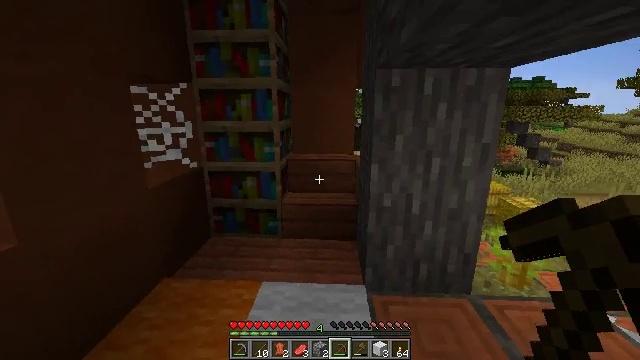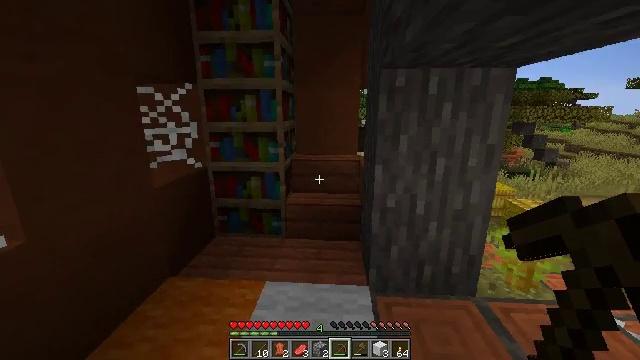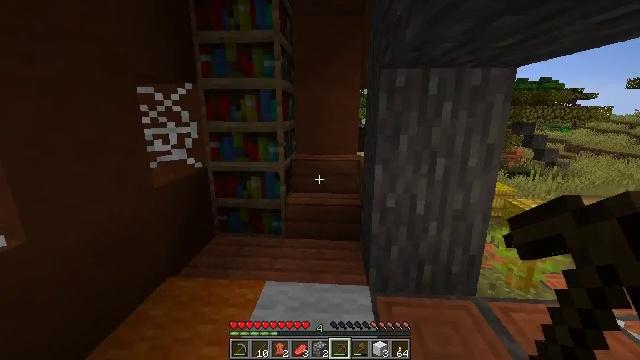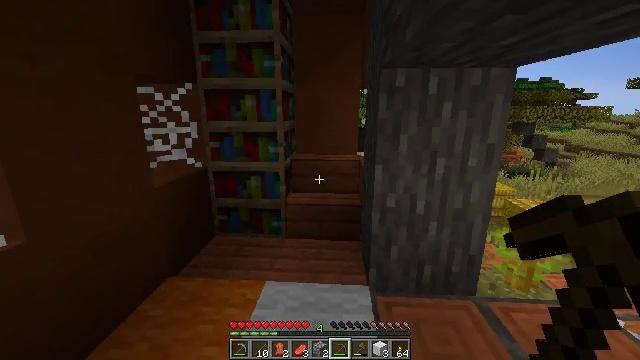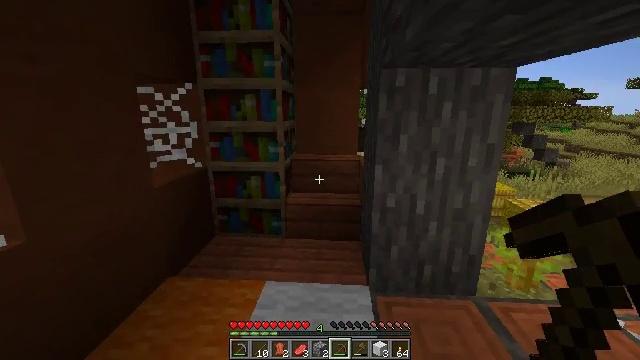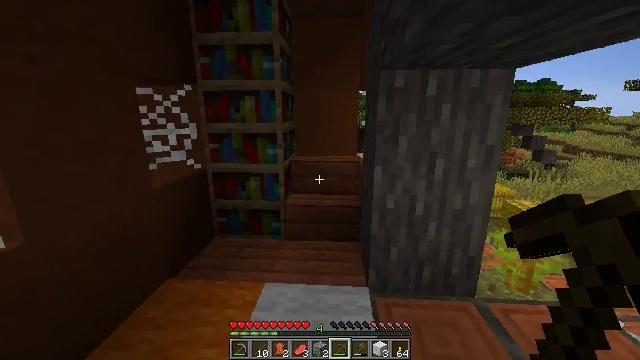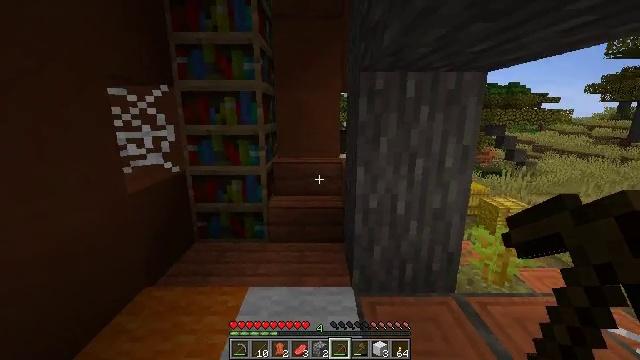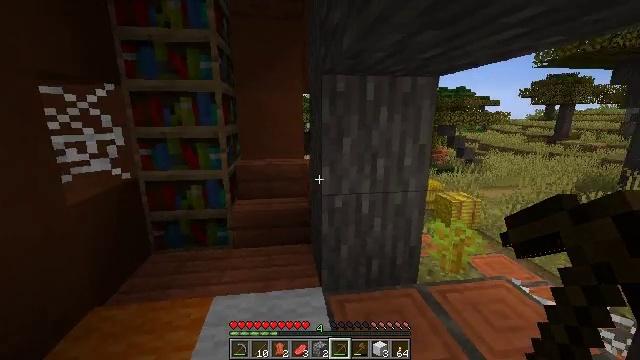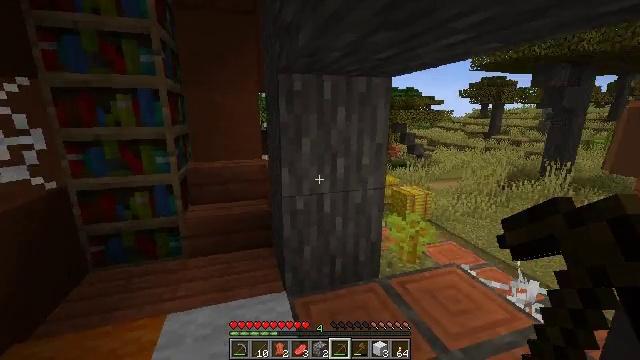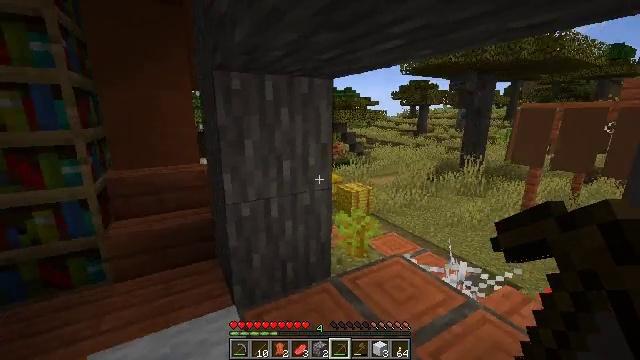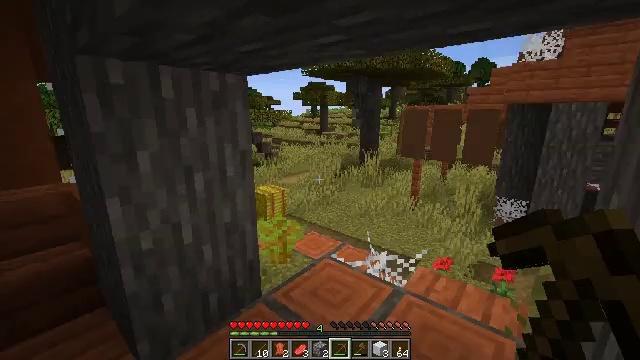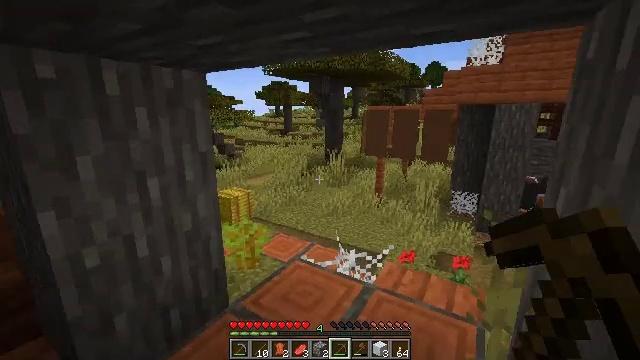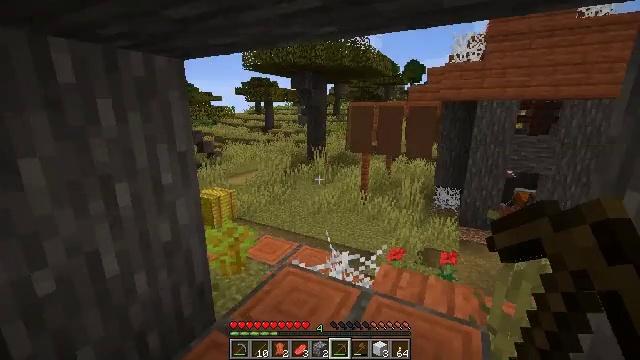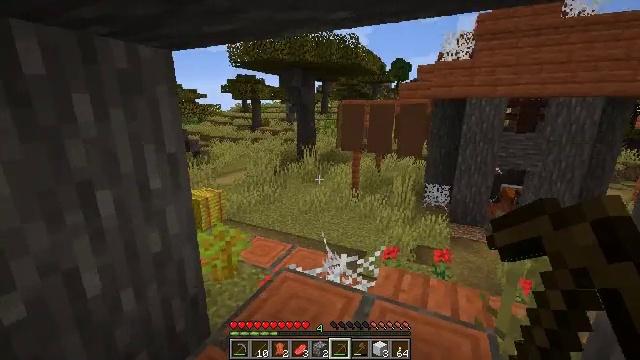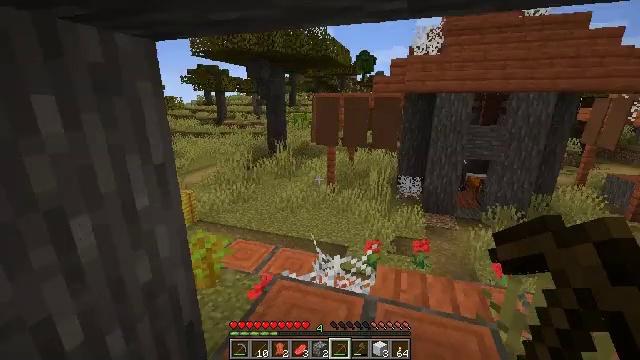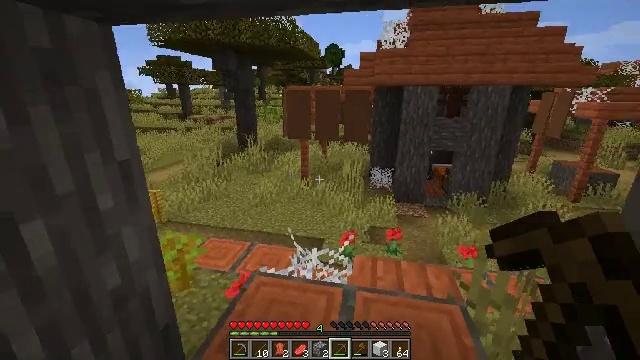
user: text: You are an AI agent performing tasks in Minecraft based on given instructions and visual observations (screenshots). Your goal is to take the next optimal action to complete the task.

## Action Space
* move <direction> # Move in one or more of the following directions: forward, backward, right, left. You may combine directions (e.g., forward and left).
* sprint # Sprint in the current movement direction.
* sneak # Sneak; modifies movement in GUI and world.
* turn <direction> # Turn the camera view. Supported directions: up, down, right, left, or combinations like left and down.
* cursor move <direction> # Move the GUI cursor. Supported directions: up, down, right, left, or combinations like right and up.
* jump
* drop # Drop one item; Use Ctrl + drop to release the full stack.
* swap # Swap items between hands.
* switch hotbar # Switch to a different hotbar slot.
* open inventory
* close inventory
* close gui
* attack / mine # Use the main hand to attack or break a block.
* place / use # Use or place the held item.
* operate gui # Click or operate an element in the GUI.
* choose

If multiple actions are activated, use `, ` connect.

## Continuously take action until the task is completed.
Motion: motion action
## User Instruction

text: Gather yellow terracotta for building.
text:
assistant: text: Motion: no_op
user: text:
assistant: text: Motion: no_op
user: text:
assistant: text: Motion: no_op
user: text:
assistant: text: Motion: no_op
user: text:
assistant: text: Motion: no_op
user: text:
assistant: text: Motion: turn right
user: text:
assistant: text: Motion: turn right
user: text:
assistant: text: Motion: move forward, turn right
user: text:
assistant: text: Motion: move forward, turn right
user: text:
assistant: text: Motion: move forward, turn right
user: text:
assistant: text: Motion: move forward, turn right
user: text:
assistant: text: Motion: move forward and move left, turn right
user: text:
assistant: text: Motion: move forward and move left, turn right
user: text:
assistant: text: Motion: move left, turn right and down
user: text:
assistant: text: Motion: turn right and down
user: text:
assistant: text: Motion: turn right and down
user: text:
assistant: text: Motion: turn right
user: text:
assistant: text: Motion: turn right and down
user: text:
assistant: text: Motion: turn right and down
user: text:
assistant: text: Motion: turn right and down
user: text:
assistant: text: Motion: move forward, turn right and down
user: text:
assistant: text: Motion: move forward, turn right
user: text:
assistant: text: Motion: move forward
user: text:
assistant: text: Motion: move forward, turn right
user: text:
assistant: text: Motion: move forward and move left, turn right
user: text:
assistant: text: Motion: move forward and move left
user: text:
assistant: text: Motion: move forward and move left, turn right
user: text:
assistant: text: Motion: move forward, turn right
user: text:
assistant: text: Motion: move forward, turn right
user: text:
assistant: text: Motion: move forward, turn right